Field crop: maize
Growth stage: 1
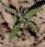
Species: atriplex